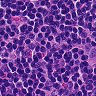
Metastatic tissue present: no